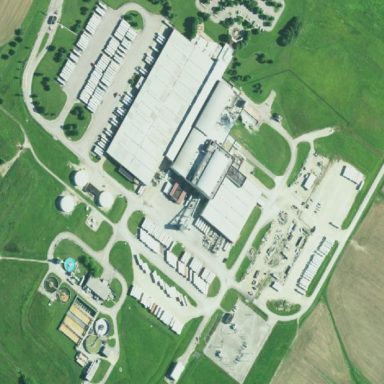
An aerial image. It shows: Industrial area with paper mill. The works at this industrial site are focused on paper production.